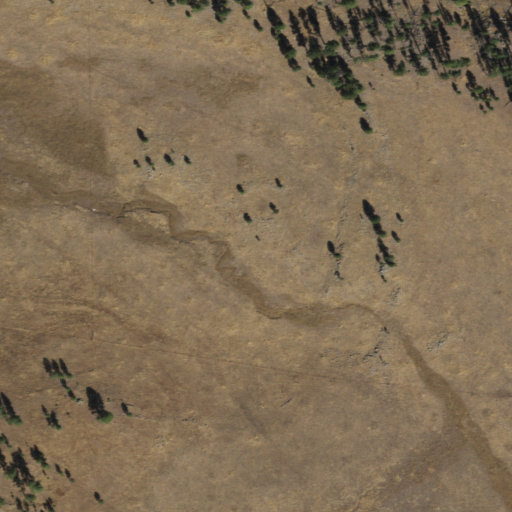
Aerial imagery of valley in Arizona named Williams Valley containing shrub, grassland, and evergreen forest